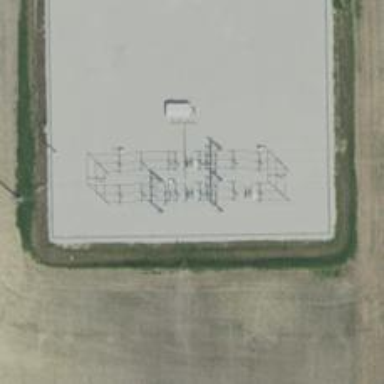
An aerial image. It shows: Switch used for power control.